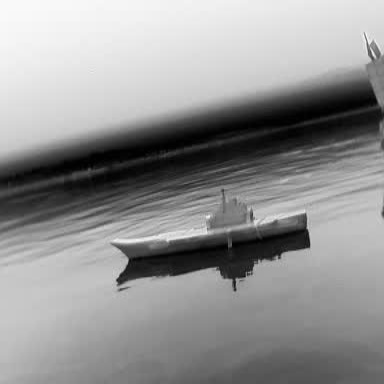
There is a warship in the infrared image.